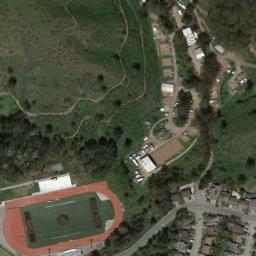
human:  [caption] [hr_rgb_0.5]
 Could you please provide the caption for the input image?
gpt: The track and field is built on the lawn, Surrounded by many buildings and vegetation .

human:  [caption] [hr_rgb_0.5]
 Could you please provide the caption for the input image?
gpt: There are many trees near the ground track field .

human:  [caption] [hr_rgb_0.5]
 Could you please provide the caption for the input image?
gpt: There is a building next to the track and field .

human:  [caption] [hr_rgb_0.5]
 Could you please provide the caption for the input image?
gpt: The ground track field is surrounded by some trees and houses and a clearing is next to the ground track field .

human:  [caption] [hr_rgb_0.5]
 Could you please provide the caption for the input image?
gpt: There are green lawns and some buildings beside the ground track field .